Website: home-depot
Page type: billing-address
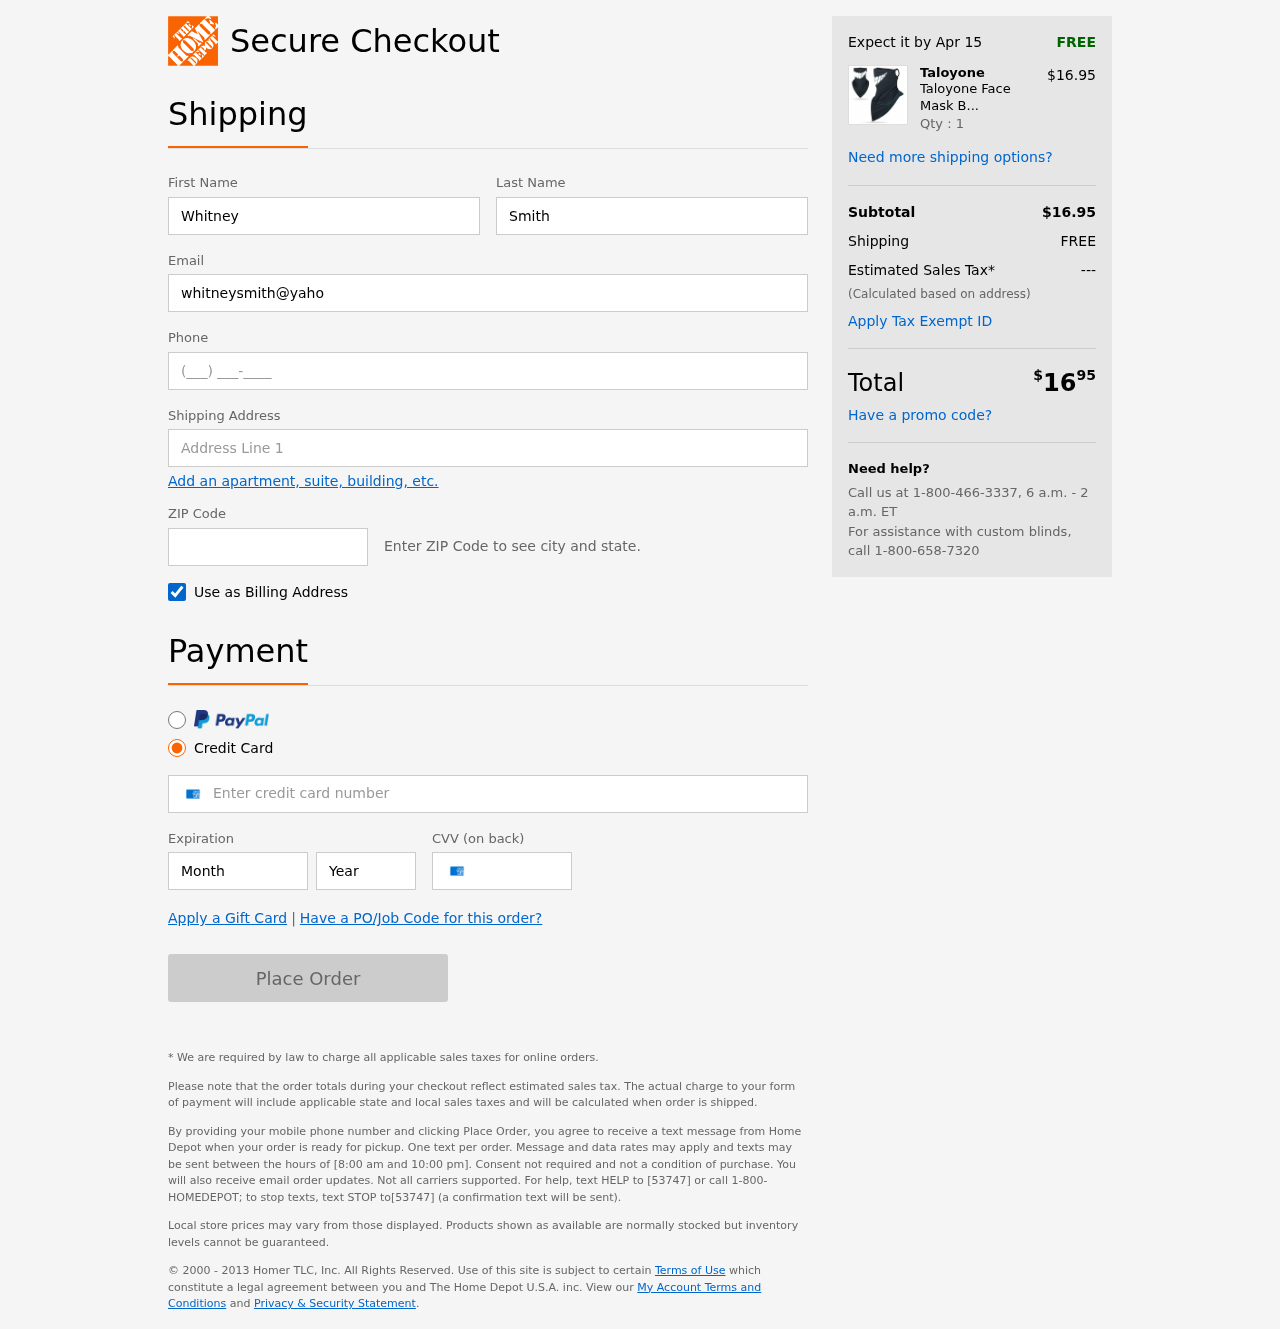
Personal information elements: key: PII_FIRSTNAME
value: Whitney
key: PII_LASTNAME
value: Smith
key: PII_EMAIL
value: whitneysmith@yahoo.com
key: PII_PHONE
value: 7749731086
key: PII_STREET
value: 598 Lin Drives Suite 720
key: PII_POSTCODE
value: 69269
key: PII_CARD_NUMBER
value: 3424 4637 1756 539
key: PII_CARD_EXPIRY_MONTH
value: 09
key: PII_CARD_CVV
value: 1651
Product elements: key: PRODUCT1_BRAND
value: Taloyone
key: PRODUCT1_NAME
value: Taloyone Face Mask Bandanas Neck Gaiter Ear Loops Face Balaclava Non Slip Light Cool Breathable Band
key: PRODUCT1_PRICE
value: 16.95
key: PRODUCT1_QUANTITY
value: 1
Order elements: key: ORDER_DELIVERY_DATE
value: Apr 15
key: ORDER_SUBTOTAL
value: $16.95
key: ORDER_SHIPPING_COST
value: FREE
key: ORDER_TAX
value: ---
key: ORDER_TOTAL2
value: $1695